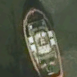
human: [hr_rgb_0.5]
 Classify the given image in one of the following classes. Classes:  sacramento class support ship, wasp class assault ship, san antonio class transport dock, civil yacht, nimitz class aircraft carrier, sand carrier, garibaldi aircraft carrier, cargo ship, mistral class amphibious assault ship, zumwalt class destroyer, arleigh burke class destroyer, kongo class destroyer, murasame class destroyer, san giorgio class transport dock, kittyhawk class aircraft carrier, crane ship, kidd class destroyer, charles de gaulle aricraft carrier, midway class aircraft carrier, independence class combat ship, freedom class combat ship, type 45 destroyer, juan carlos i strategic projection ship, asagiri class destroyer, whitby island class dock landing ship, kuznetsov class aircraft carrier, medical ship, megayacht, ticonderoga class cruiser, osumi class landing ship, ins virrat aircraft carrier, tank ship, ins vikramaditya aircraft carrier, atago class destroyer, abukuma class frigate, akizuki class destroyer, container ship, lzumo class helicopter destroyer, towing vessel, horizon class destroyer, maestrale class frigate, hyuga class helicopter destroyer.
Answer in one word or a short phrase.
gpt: Towing vessel